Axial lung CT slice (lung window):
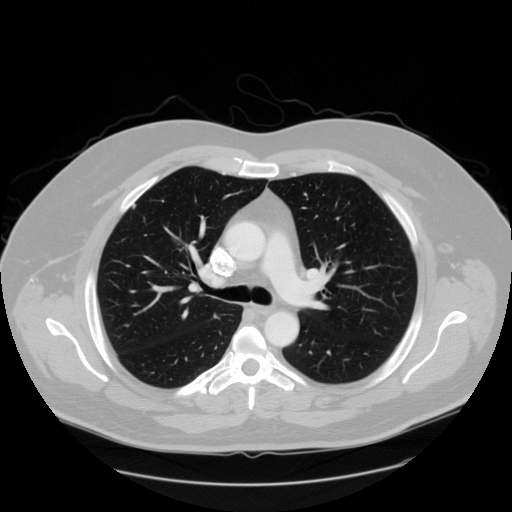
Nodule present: no